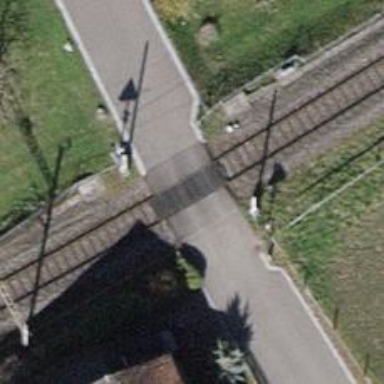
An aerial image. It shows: Level crossing along the railway.